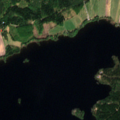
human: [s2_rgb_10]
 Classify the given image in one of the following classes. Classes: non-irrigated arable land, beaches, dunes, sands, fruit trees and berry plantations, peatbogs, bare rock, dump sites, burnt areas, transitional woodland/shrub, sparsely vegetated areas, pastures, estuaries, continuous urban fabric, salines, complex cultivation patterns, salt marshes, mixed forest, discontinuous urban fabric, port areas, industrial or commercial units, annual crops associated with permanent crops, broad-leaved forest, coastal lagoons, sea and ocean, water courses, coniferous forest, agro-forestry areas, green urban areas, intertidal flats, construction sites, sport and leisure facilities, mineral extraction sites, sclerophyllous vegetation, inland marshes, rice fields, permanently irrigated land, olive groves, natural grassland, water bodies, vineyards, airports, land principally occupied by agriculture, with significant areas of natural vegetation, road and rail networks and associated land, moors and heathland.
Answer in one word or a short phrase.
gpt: non-irrigated arable land, coniferous forest, mixed forest, water bodies